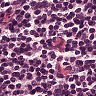
Metastatic tissue present: no